Question: Edit: Here is the screenshot:

The button on the right is selected. I'd like the color to fill the entire button.
The buttons are created on storyboard with widths pinned. I simply toggle selected/not selected with
'''
button.selected = YES;
'''
I have not found any similar questions about adjusting the width of the part that is selected, and I haven't been able to figure out any solutions. Any ideas?
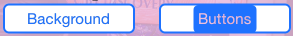
Answer: Make sure your 'UIButton''s type is "Custom", not "System".